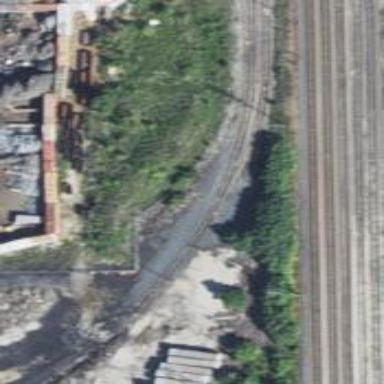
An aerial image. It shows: Railway siding for service.